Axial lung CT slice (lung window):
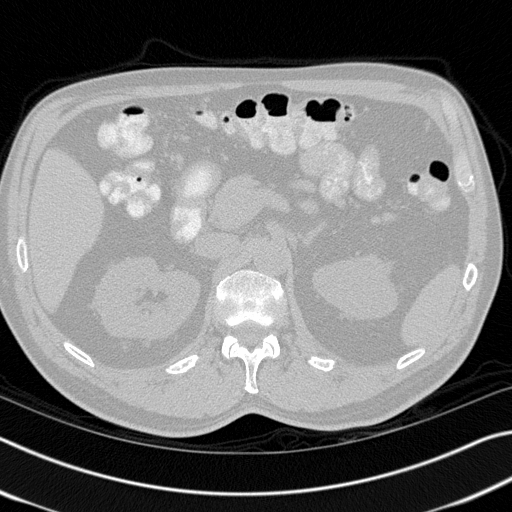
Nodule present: no